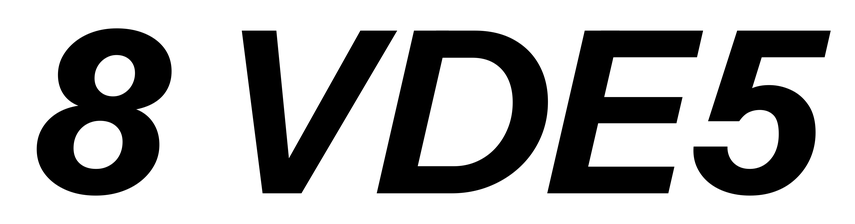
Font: InstrumentSans-Italic_Bold_Italic